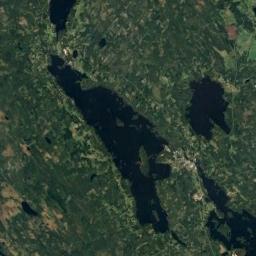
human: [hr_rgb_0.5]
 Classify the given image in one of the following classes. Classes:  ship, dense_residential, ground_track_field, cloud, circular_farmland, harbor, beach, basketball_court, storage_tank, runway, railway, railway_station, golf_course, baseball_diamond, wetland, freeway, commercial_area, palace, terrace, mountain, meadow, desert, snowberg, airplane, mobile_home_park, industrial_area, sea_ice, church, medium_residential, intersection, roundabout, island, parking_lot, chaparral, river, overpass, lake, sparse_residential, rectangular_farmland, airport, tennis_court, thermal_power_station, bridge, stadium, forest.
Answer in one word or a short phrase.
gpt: lake